Question: I am working on spring and hibernate i am using Flexigrid ( <URL> but my problem is it show [object object] while displaying
This is my .js file
'''
$(document).ready(function() {
$("#stockEntryGrid").flexigrid({
url: '../stockEntry/list.action',
dataType: 'json',
colModel : [
{display: 'ID', name : 'id', width : 100,sortable : true, align: 'left'},
{display: 'Accession Number', name : 'accnNumber', width : 100,sortable : true, align: 'left'},
{display: 'Stock User Number ', name : 'stockverificationnumbermaintainance.id', width : 100,sortable : true, align: 'left'},
{display: 'Catalogue Num', name : 'catalogueCopyDetails.accnNo', width : 100,sortable : true, align: 'left'}
],
buttons : [{id : 'addSub', name: 'Add', bclass: 'add', onpress : newStockEntry},
{name: 'Delete', bclass: 'delete', onpress : deleteStockEntry},
{separator: true}
],
searchitems : [
{display: 'Subject Name', name : 'code'}
],
sortname: "id",
sortorder: "asc",
usepager: true,
title: 'Stock Entry',
useRp: true,
rp: 10,
showTableToggleBtn: true,
width: 950,
height: 200
});
});
'''
what i want is, this is the line which show drop down data
'''
{display: 'Stock User Number ', name : 'stockverificationnumbermaintainance.id', width : 100,sortable : true, align: 'left'}
'''
i able to get data from json but while displaying it show [object object] i think i am not following proper syntax for displaying you can see below attached image.

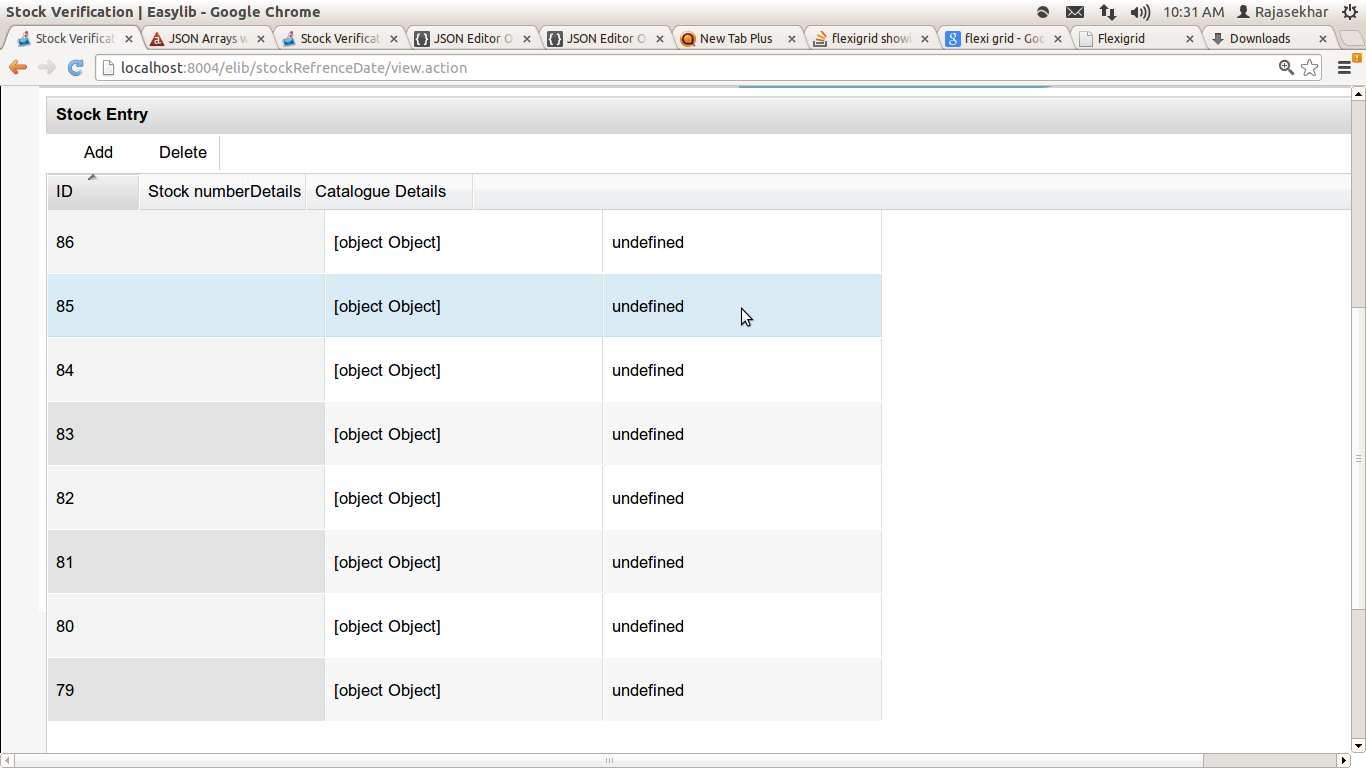
Answer: In Hibernate Pojo class you have to get the object of another class and set that value to one transient variable then use that transient variable for displaying.Like following manner..
private StockNumberMainteinance stockverificationnumbermaintainance;
'''
@Transient
public String getId() {
if(stockverificationnumbermaintainance != null)
{
id=stockverificationnumbermaintainance.getId();
}
return id;
}
public void setId(String id) {
this.id = id;
}
'''
If you want any other values in place of id then replace with the hibernate pojo class variable name..